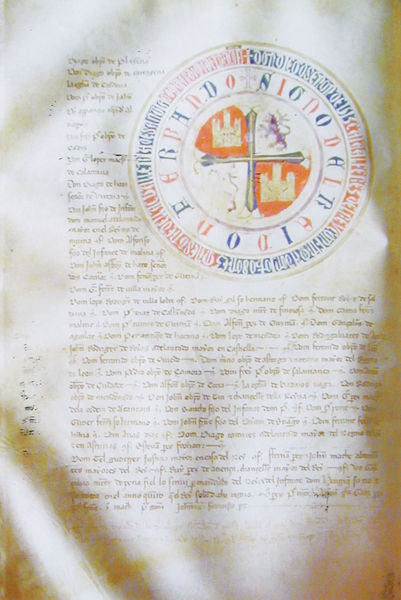
Titel: Tumbo B
Institution: Archivo de la Catedral. Santiago de Compostela
Schlagwörter: blau, stadt, rot, schloss, ornament, alt, bibel, kirche, gold, blatt, rund, schrift, papier, vergilbt, uhr, schriftzeichen, buch, burg, kreuz, druck, seite, text, buchstaben, stempel, buchseite, pergament, wappen, schreiben, greif, löwe, schriftstück, siegel, urkunde, knick, dokument, burgen, alternierend, blättern, latein, buchmalerei, papyros, abwechselnd